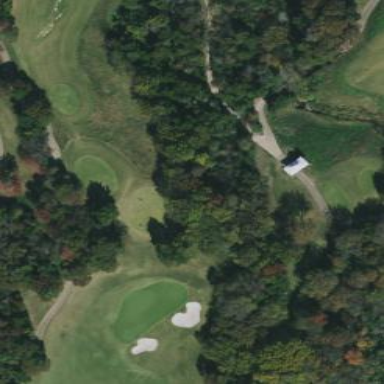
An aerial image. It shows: Rough grassy area used for golf.